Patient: sex M, age 46
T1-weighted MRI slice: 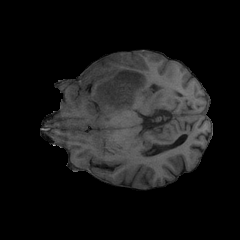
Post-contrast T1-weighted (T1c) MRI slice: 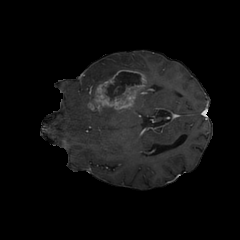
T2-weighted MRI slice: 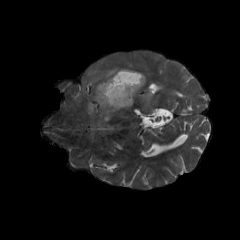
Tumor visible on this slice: yes
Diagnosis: Glioblastoma, IDH-wildtype
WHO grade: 4